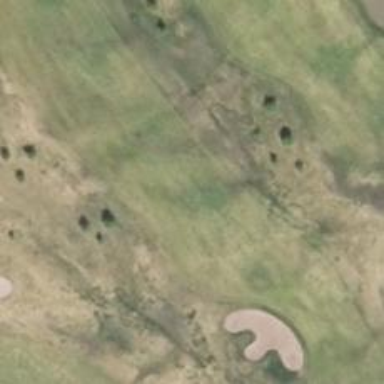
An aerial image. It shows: View of golf hole.